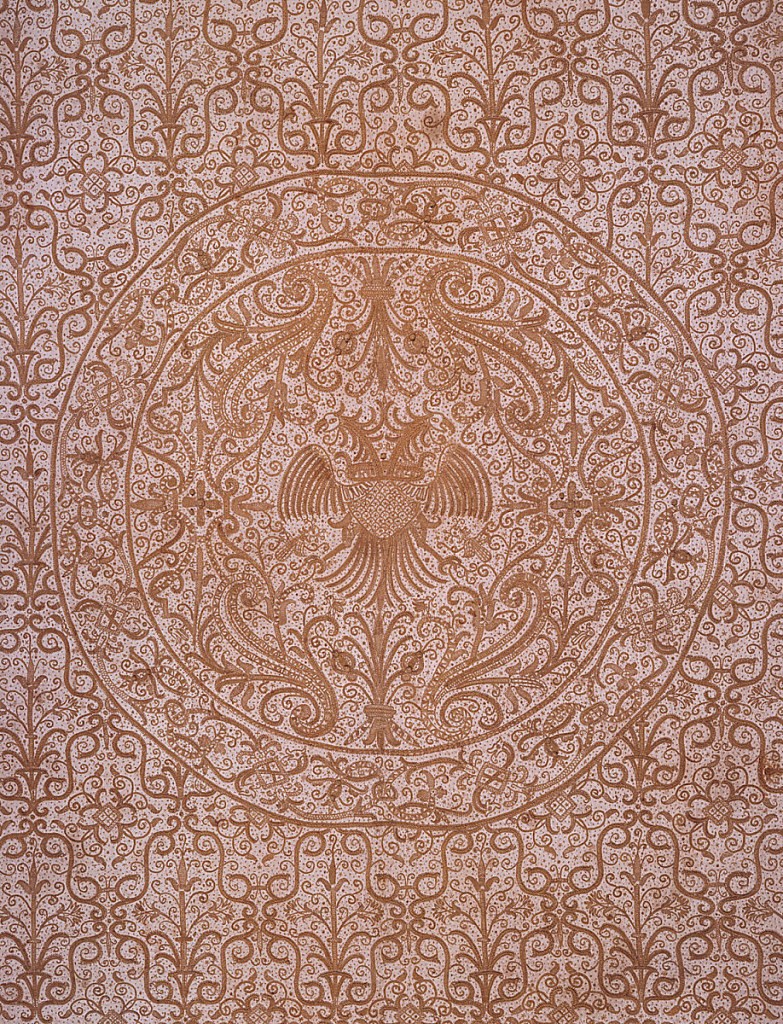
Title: Bedcover
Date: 16th century
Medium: linen foundation, flax embroidery thread Technique: embroidered on plain weave
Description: A square bedcover with a wide border on all sides, a central medallion and smaller medallions in each corner, with an allover floral lattice ground. The central medallion contains a double-headed eagle and the corner medallions each contain a fantastic beast.  The outer borders are linked repeats of an S-shaped floral vine.  All executed in light gold color flax thread on an off-white ground.